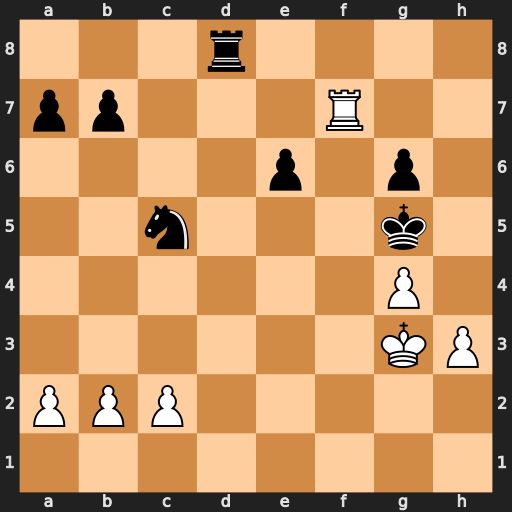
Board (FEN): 3r4/pp3R2/4p1p1/2n3k1/6P1/6KP/PPP5/8
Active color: w
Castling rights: -
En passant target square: -
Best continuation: h4+ Kh6 g5+ Kh5 Rh7#